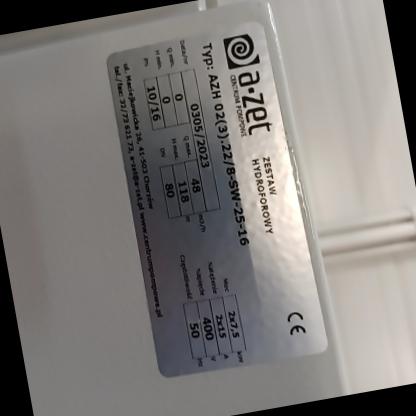
Klasa: tabliczka-znamionowa